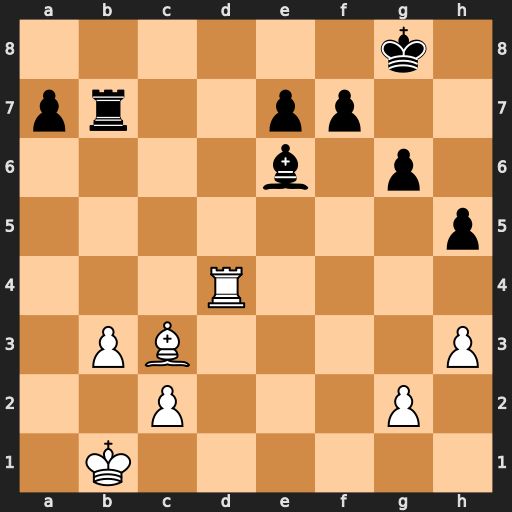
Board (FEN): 6k1/pr2pp2/4b1p1/7p/3R4/1PB4P/2P3P1/1K6
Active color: w
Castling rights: -
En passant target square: -
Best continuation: Rd8+ Kh7 Rh8#